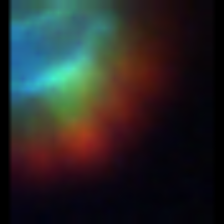
Taxon: Diatom_aggregate
Group: Diatoms